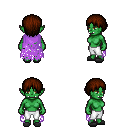
a pixel art fantasy rpg character, female body template, orc, green skin, maroon tattered cape, white pants, brown plain hairstyle, gray slippers, four views (front, back, left, right), 2x2 character sprite sheet, small pixel art, hard edges, no anti-aliasing